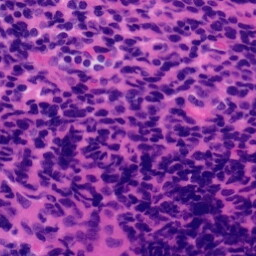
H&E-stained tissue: Tonsil